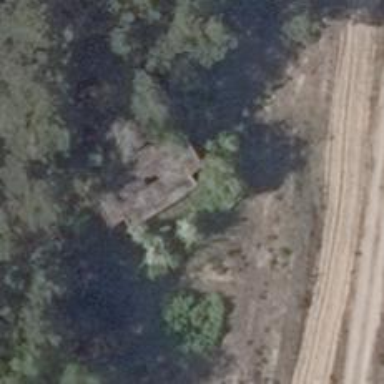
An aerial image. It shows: Historic bunker in ruins.